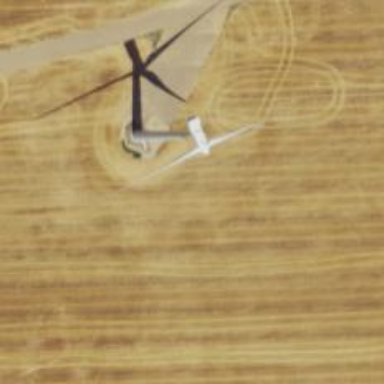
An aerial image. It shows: Wind generator in the form of horizontal axis wind turbine.